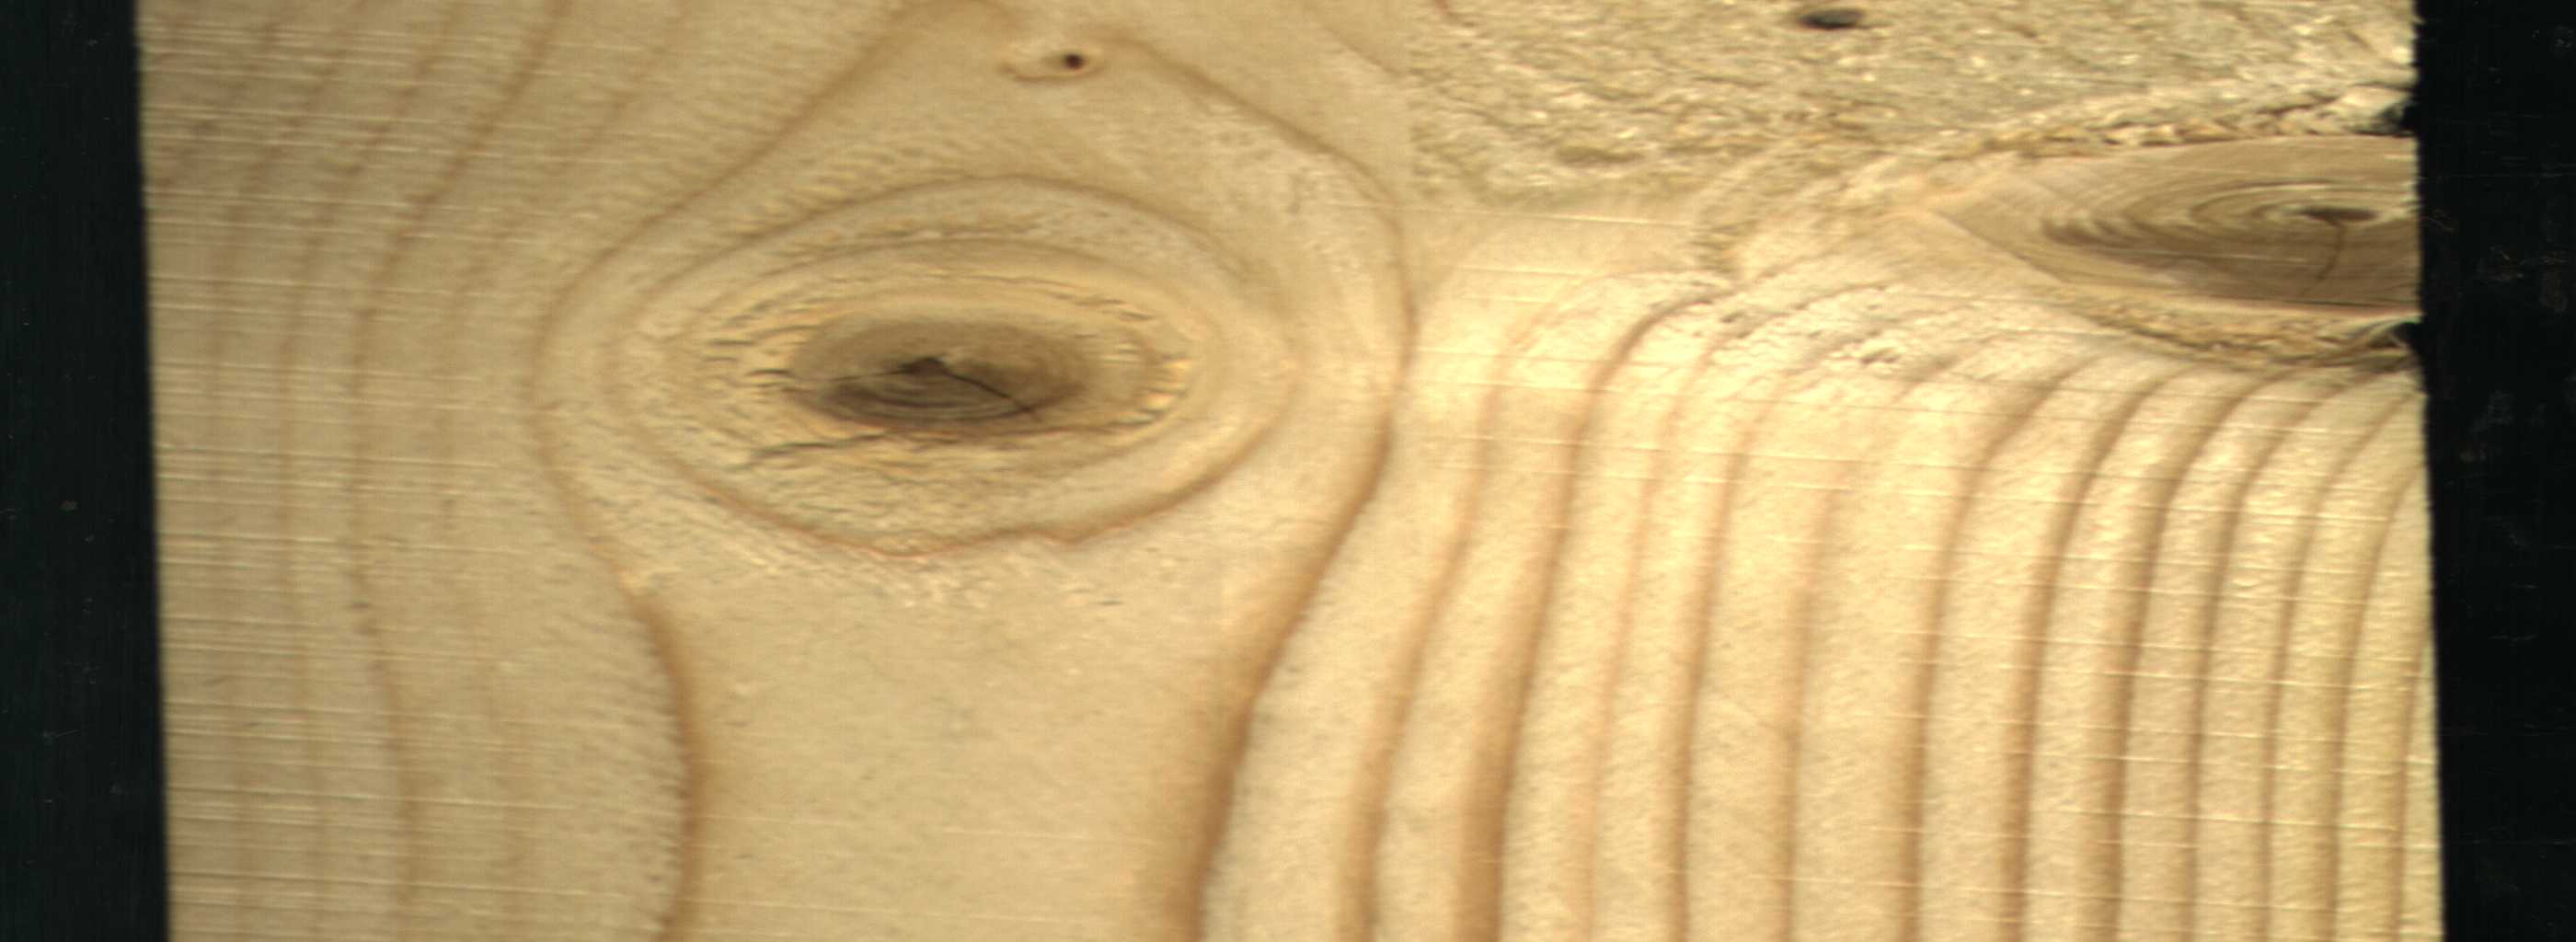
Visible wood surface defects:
knot_with_crack
knot_with_crack
Dead_Knot
Live_Knot